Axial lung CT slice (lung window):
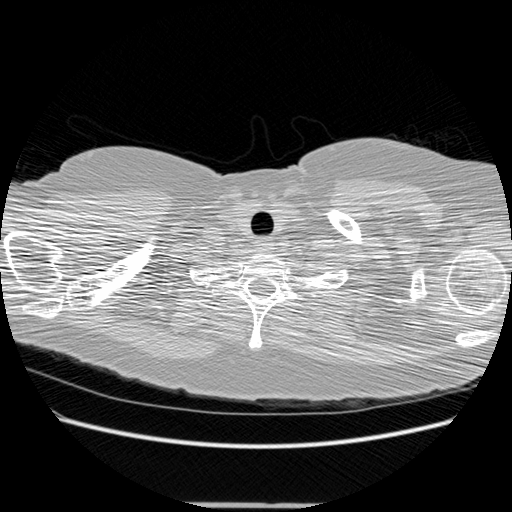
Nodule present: no